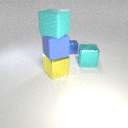
large yellow metal cube below large blue rubber cube